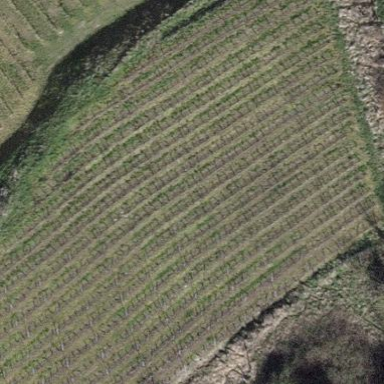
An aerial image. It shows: Vineyard where grapes are grown.